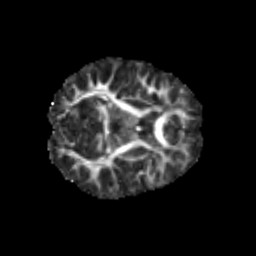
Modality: FA
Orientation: axial
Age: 5
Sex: male
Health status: healthy